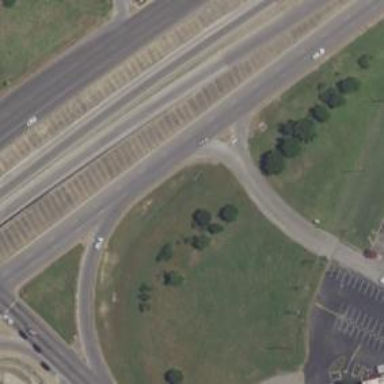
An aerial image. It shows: Secondary road with frontage road.